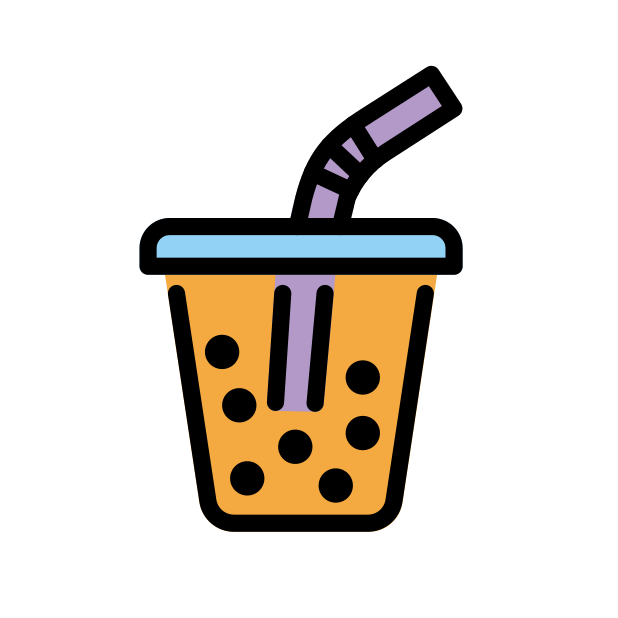
Emoji: 🧋
Name: bubble tea
Unicode: 0x1f9cb